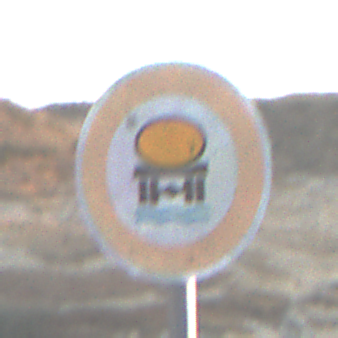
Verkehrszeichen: VerbotFahrzeugeWassergefaehrdenderLadung
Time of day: SunriseSunset
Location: Outdoor (Nature)
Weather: PartlyCloudy
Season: NotSpecified
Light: Natural